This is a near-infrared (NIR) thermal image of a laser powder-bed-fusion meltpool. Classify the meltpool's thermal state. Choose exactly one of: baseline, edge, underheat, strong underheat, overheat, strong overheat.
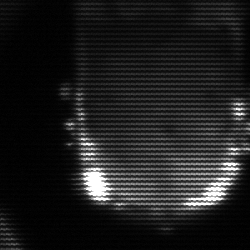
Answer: baseline